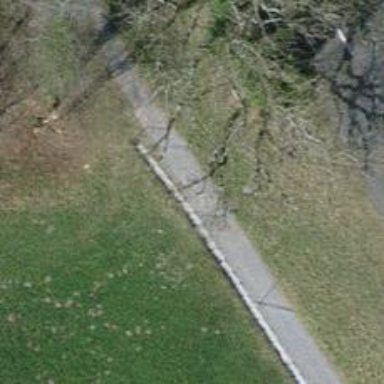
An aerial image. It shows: Path surfaced with fine gravel.